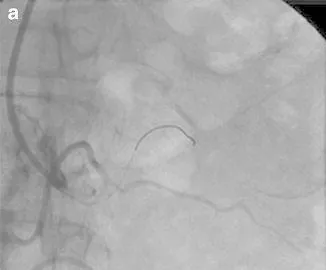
A; Percutaneous renal angioplasty (PTRA).
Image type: radiology (x_ray)